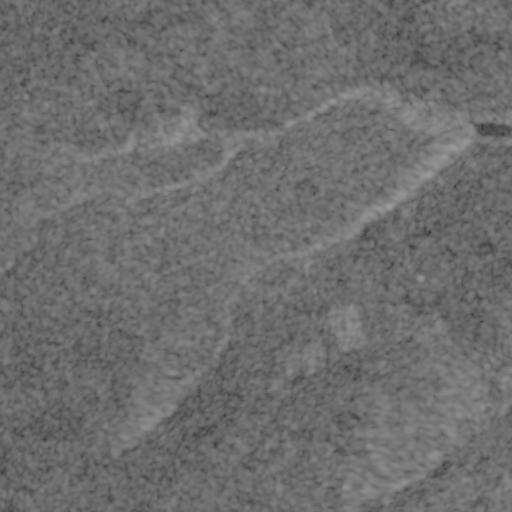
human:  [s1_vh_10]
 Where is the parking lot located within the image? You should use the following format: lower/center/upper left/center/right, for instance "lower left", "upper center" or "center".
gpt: The parking lot is located in the upper left of the image.
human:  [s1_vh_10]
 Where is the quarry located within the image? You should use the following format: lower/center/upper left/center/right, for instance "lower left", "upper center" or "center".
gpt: The quarry is located in the upper center of the image.
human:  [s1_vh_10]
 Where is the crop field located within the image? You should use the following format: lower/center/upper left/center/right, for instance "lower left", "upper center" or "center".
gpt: There is no crop field in the image.

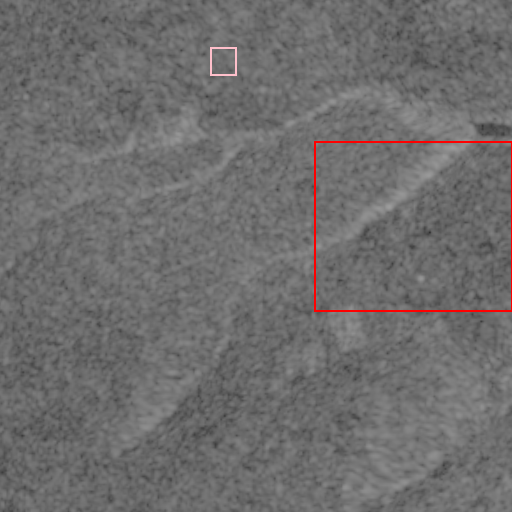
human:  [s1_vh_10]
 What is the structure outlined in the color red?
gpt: The structure outlined in red is a crop field.
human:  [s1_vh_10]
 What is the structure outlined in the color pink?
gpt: The structure outlined in pink is a quarry.
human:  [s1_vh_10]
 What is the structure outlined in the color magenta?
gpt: There is no magenta outline.